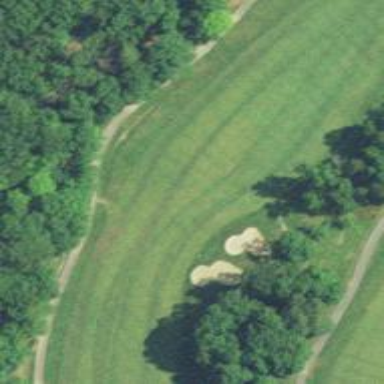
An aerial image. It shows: View of golf hole.